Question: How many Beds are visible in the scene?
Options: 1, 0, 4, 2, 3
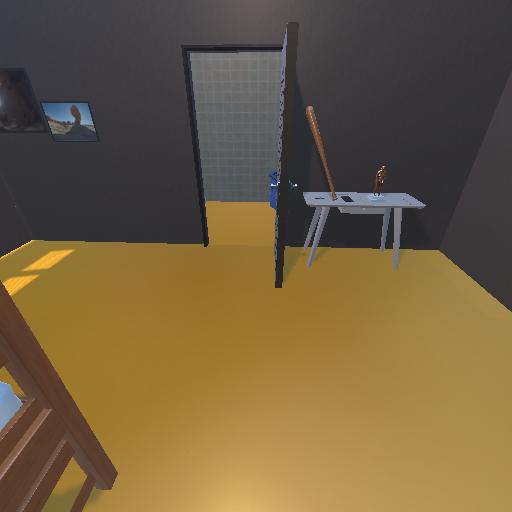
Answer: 1